Question: Any idea to avoid the jiggling below? The code is something like this:
'''
Text(format: "%02d:%02d", hours, minutes)
.frame(width: 100, alignment: .trailing)
'''

(The frame is bigger than the string)
NOTES:
- '01:11''00:00'- - '.trailing''.center'- '...''String''"%02d:%02d "'
The slider code (for completion):
'''
Slider(value: $totalTime, in: 0...9).frame(width: 150)
'''
The conversion from Slider value to hh:mm:
'''
func formatTime(_ time: Float) -> String {
let hours: Int = Int(time)
let minutes: Int = Int(time.truncatingRemainder(dividingBy: 1.0) * 60)
return String(format: "%02d:%02d", hours, minutes)
}
'''
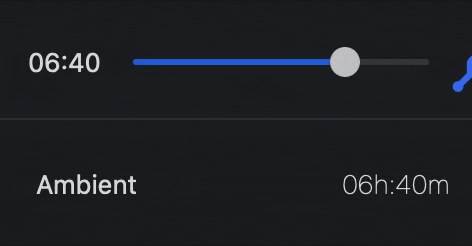
Answer: You can tell it to use monospace digits like this:
'''
Text(String(format: "%02d:%02d", hours, minutes))
.font(Font.body.monospacedDigit())
.frame(width: 100, alignment: .trailing)
'''
You can substitute "Font.body" with your preferred Font.